Question: I have a table view controller embedded in a container in a view controller.
In both the view and table view controllers prepareForSegue method I put NSLog(@"name of the controller")
I see a log for the view controller but not the table view controller. Shouldn't I also see the nslog for my table view's prepareForSegue?

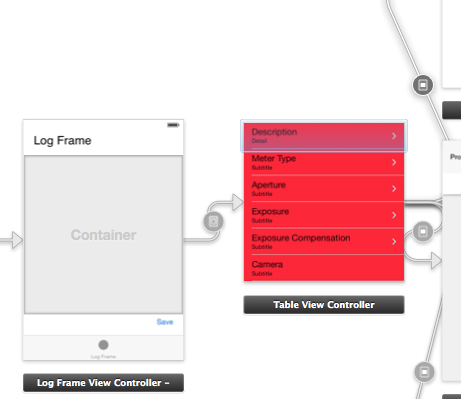
Answer: In Your Log Frame View Controller prepareForSegue will be called directly after initWithCoder: to prepare your TableViewController. I cannot see your connection between table view controller and another view (view on the right) but I believe it will be called when you hit the row.
//EXTENDED
The other thing could be that you haven't add UINavigationController on the view hierarchy and you set up your segue style to 'push'. Try change style of your segue to 'modal' in attribute inspector.
Hope this help.